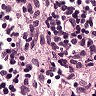
Metastatic tissue present: no